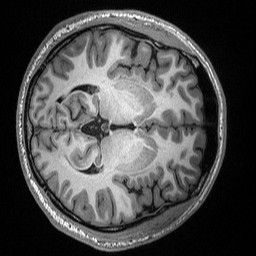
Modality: T1w
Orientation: axial
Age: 26
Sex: male